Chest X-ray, PA view. Patient: 64 years old, sex F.
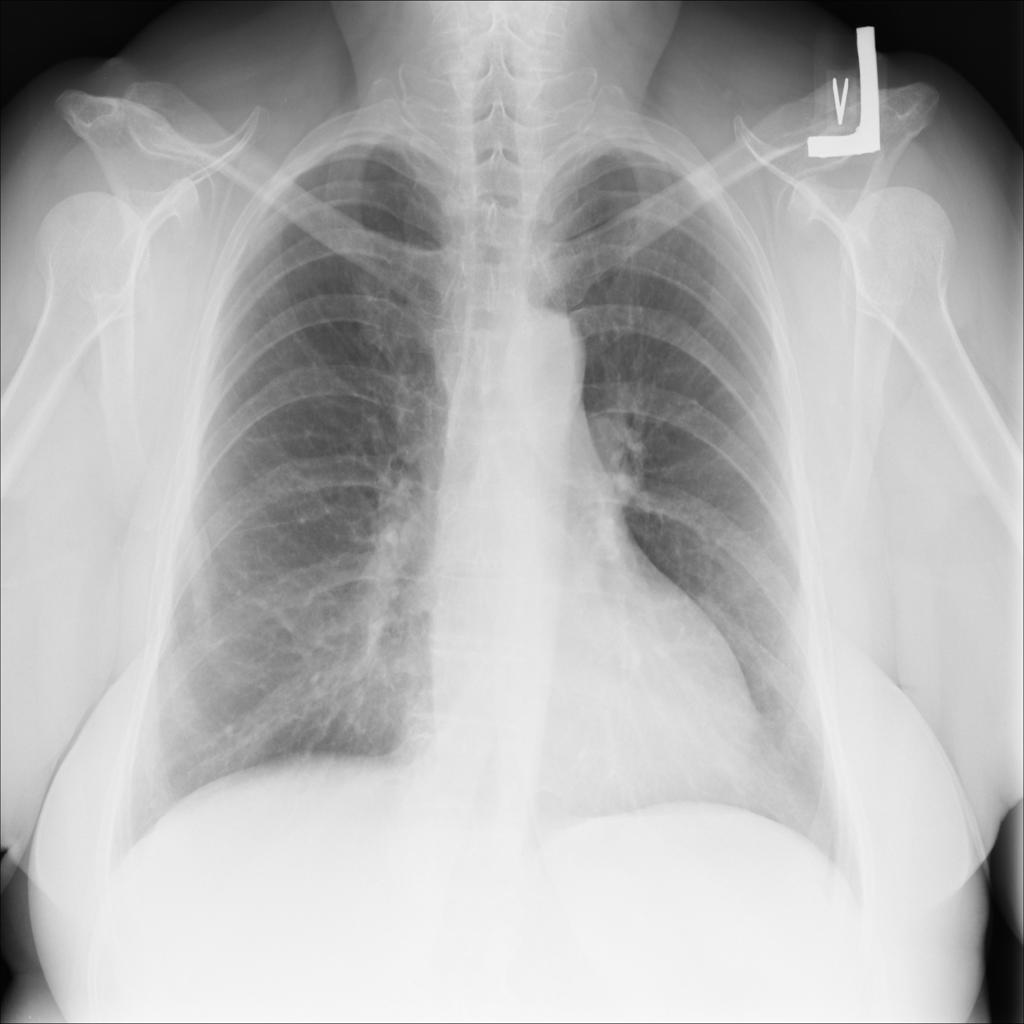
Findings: No Finding